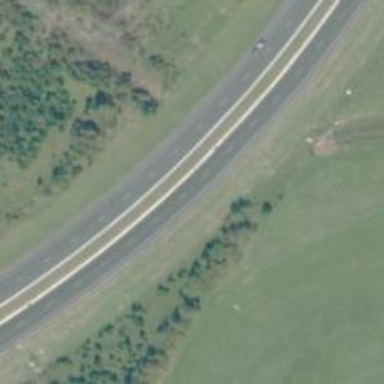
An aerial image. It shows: Expressway with asphalt surface categorized as trunk highway.